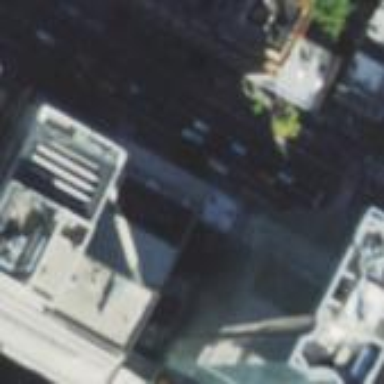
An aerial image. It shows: Part of building with flat concrete roof.